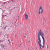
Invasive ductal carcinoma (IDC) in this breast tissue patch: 1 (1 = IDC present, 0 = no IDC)